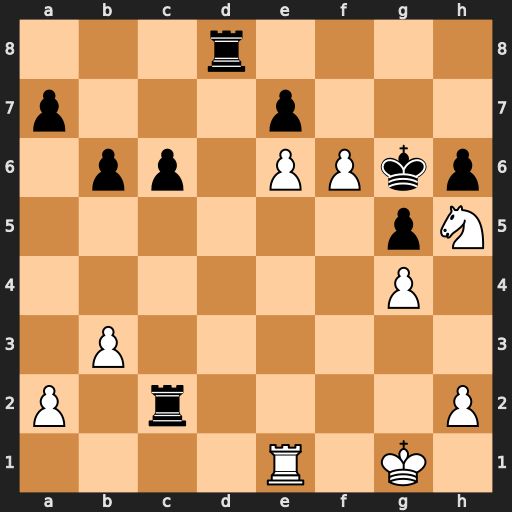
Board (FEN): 3r4/p3p3/1pp1PPkp/6pN/6P1/1P6/P1r4P/4R1K1
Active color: w
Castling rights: -
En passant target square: -
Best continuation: fxe7 Re8 Rf1 Rc1 Rxc1